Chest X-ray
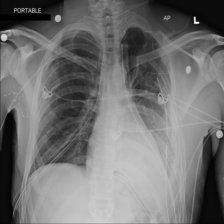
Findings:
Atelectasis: negative
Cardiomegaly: negative
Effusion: positive
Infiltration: positive
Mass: negative
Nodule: negative
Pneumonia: negative
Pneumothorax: negative
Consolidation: negative
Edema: negative
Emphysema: negative
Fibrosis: negative
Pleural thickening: negative
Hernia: negative